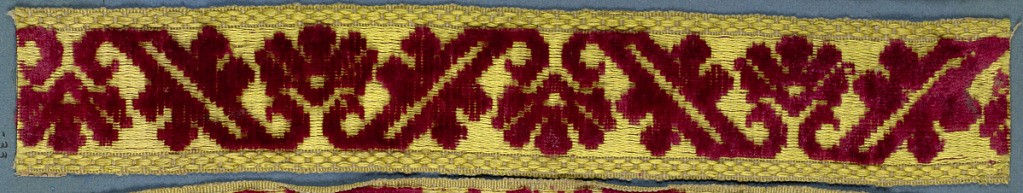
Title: Trimming
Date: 19th century
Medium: silk Technique: cut supplementary warp pile (velvet)
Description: Trimming fragment in a design of flowers separated by leaves ending in scrolls. In red cut velvet on a yellow ground.